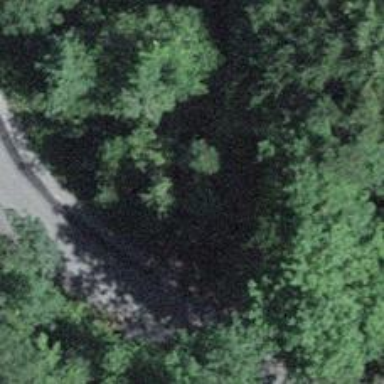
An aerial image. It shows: Culvert tunnel.